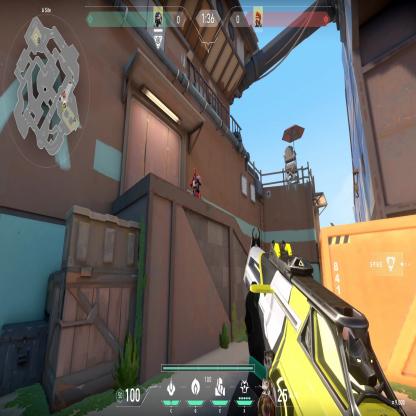
Label: enemy